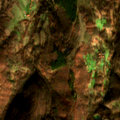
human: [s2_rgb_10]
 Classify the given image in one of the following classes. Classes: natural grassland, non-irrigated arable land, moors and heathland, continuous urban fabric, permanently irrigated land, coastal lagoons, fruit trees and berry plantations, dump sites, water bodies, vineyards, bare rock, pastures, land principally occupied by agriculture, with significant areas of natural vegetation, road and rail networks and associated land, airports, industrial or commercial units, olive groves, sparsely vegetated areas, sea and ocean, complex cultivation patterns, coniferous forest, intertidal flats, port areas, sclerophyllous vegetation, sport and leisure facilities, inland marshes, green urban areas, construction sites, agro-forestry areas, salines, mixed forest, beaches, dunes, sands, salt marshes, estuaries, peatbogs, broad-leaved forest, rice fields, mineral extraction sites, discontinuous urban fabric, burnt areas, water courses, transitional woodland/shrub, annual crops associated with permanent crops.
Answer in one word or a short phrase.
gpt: complex cultivation patterns, broad-leaved forest, mixed forest, transitional woodland/shrub